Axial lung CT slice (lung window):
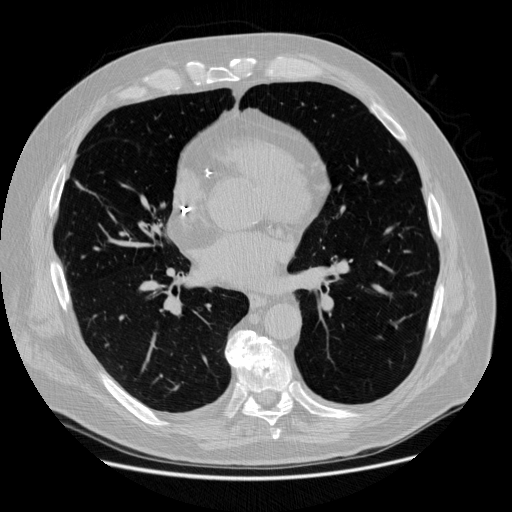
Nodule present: no